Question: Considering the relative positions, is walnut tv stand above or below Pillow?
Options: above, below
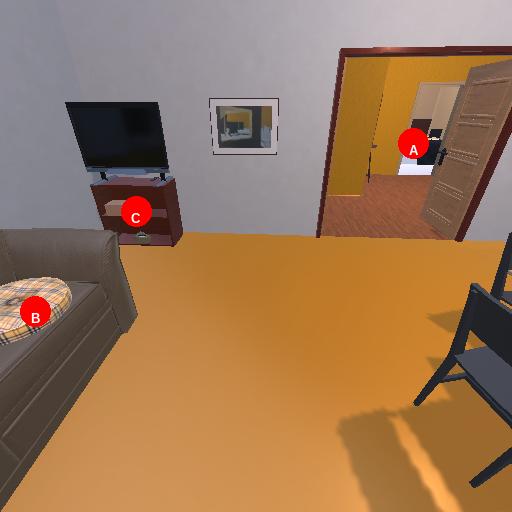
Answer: above